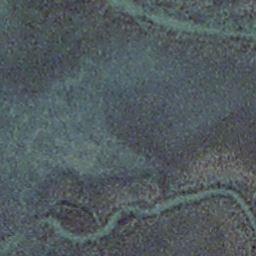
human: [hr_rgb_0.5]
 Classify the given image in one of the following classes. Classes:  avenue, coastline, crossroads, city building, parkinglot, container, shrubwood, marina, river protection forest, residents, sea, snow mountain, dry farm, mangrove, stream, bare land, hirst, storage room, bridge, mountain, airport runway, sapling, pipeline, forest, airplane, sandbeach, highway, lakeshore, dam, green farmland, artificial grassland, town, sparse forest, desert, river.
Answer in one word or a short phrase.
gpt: stream